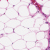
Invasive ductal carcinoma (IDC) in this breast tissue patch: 0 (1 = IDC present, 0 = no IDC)